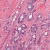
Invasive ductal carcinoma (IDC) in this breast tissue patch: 1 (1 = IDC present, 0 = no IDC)